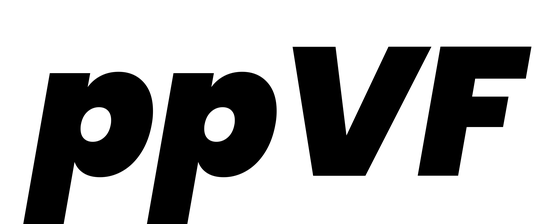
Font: Poppins-BlackItalic